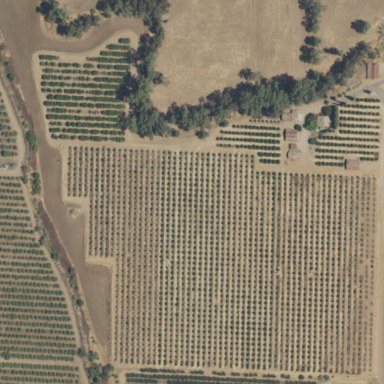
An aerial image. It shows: Orange orchard with rows of orange trees.